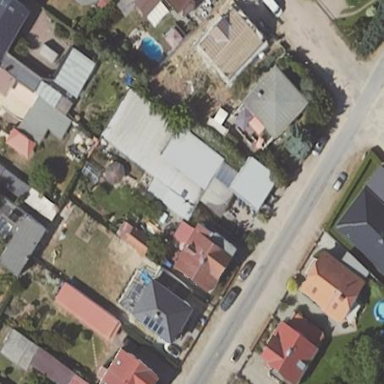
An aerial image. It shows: Shed.